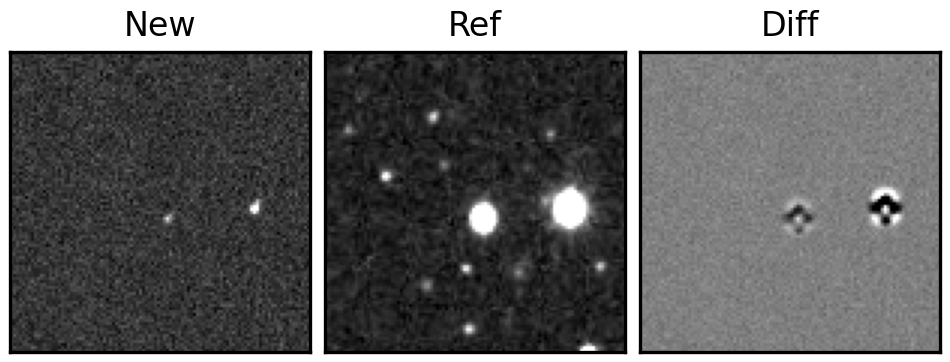
Label: bogus